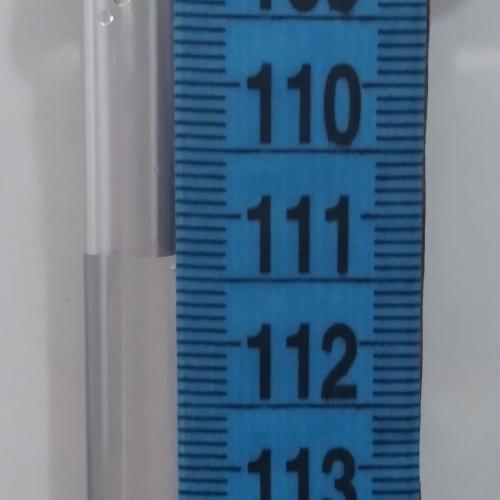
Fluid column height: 111.3 cm